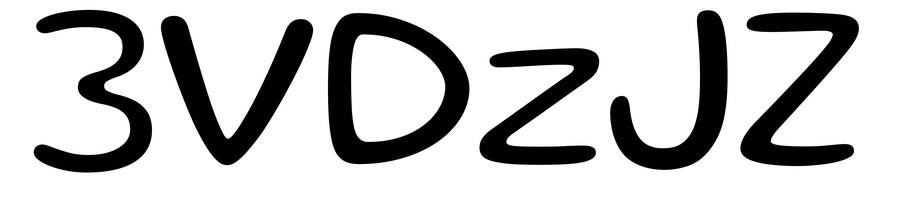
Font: Gluten_Light